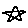
Label: star